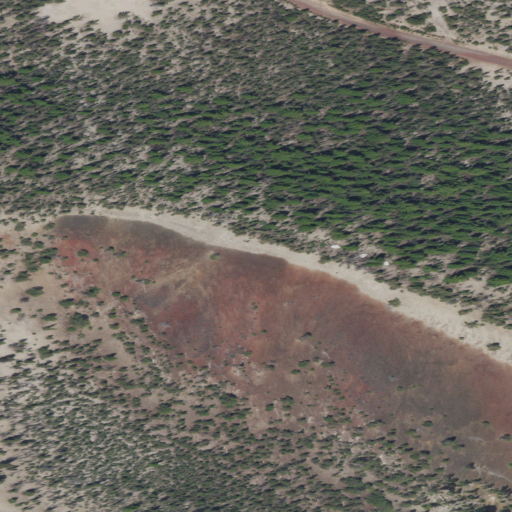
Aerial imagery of mountain in Oregon named The Dome containing evergreen forest, shrub, and grassland